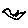
Label: bird